Interaction volume radius: 5 \u00c5
Interaction volume height: 15 \u00c5
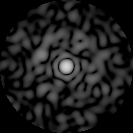
Disorder parameter: 0.8462